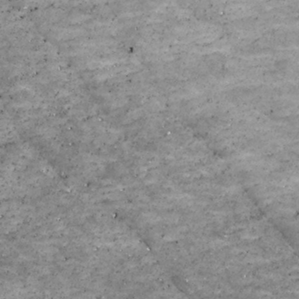
Label: non_frost